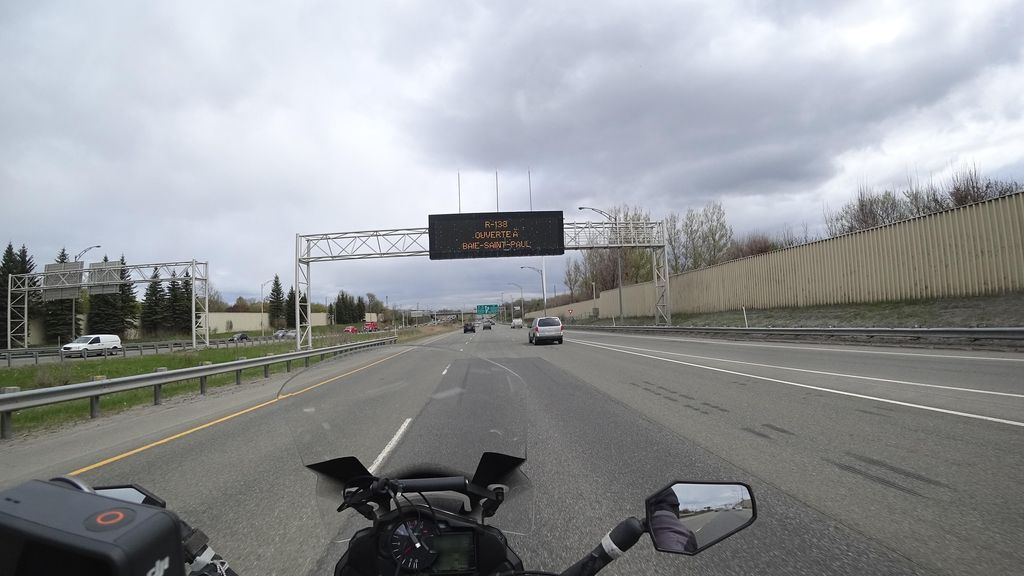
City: quebec_city